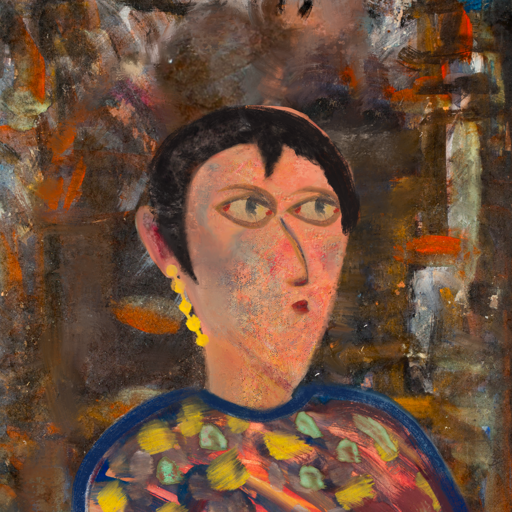
Background: GypsyQueen, Head And Neck Side: Irani, Face Side: GypsyMother, Bust: Mother_And_Son_Mother, Hair Side: Roy_Bahadur, Head Accessory: Blank, Second Necklace: Blank, Necklace: Blank, Baby: Blank